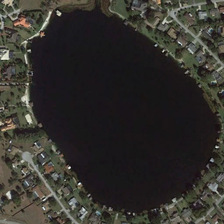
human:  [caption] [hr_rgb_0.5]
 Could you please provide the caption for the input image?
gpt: many buildings and green trees are around a circle pond .

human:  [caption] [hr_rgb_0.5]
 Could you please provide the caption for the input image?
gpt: many buildings and green trees are around a circle pond .

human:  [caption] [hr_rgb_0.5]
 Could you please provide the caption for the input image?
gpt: rows of houses surround this circle pond with dark water .

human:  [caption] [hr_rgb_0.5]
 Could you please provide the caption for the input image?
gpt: rows of houses surround this circle pond with dark water .

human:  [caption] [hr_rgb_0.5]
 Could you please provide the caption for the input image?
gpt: many buildings and green trees are around a circle pond .